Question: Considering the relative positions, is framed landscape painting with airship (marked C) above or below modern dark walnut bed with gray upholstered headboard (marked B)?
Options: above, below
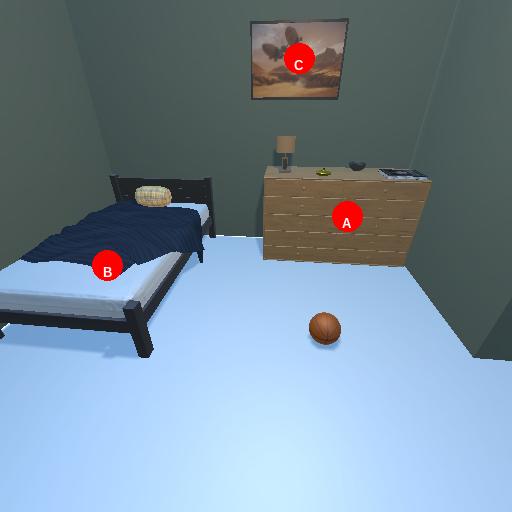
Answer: above